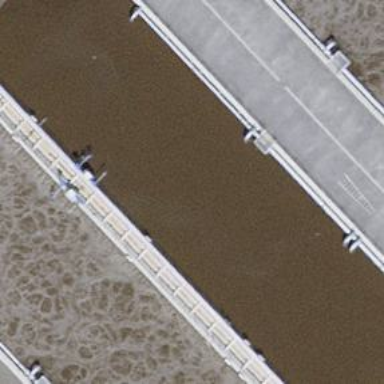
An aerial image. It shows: Image of wastewater.